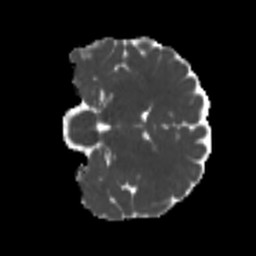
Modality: MD
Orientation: coronal
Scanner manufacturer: siemens
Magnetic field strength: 3 T
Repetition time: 4 s
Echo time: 0.0594 s